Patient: sex F, age 63
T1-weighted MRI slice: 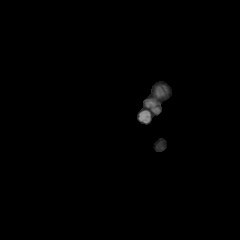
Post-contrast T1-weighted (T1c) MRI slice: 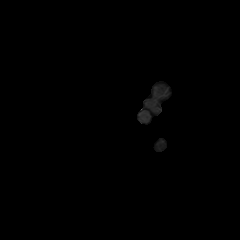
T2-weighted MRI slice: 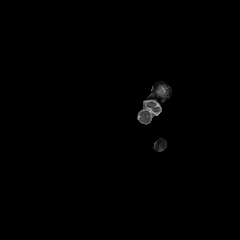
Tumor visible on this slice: no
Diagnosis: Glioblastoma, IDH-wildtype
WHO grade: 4